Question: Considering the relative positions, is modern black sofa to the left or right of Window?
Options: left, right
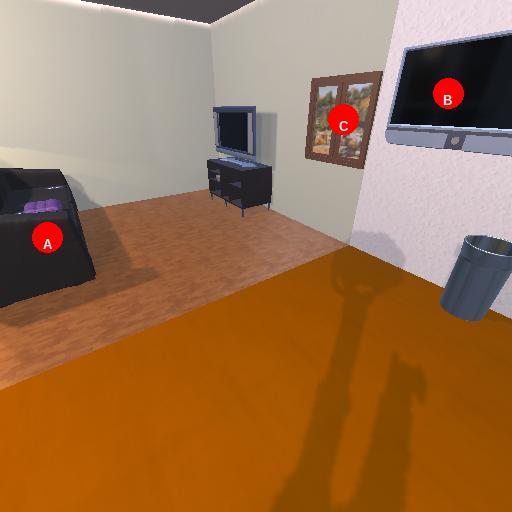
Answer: left